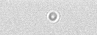
Label: camera_spot